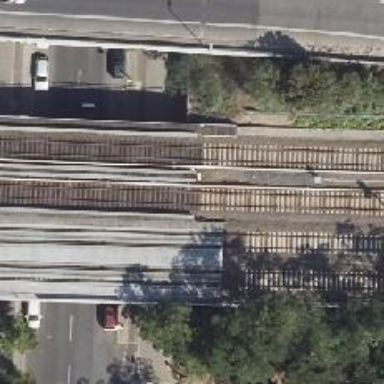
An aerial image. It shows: Bridge carrying electrified light rail track.